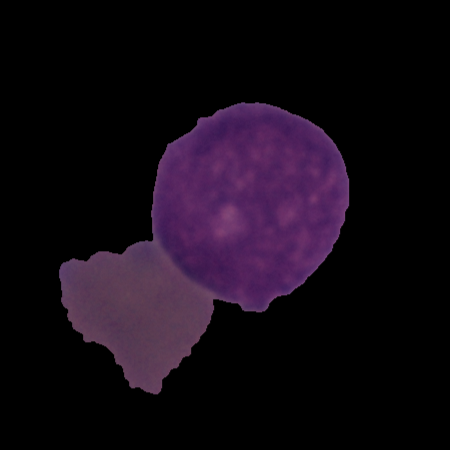
Label: cancer